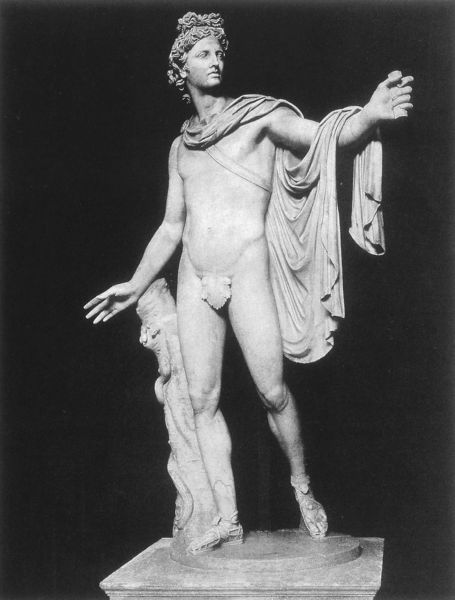
Titel: Apoll von Belvedere (ergänzter Zustand)
Institution: Rom, Musei Vaticani
Schlagwörter: akt, fuß, hand, kopf, mann, nackt, umhang, weiß, brust, finger, marmor, mund, nase, schwarz, blick, tuch, arm, arme, augen, falten, gesicht, sockel, hals, hände, figur, gewand, haare, blatt, lippen, locken, skulptur, statue, beine, bein, füße, schuhe, muskeln, riemen, sandalen, podest, zeigen, denkmal, schwarzweiß, schlange, efeu, antik, griechisch, gehend, david, nackter mann, baumstumpf, bildhauer, feigenblatt, statute, freistehend, ände, brustgurt, lippenhals, efen